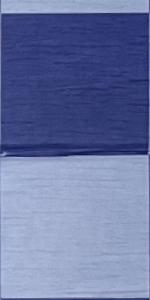
Label: Empty